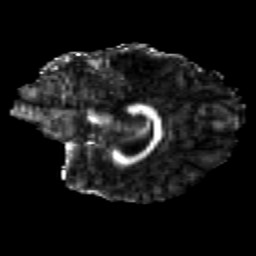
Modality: FA
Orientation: sagittal
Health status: healthy
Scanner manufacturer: siemens
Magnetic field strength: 3 T
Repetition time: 12 s
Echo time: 0.092 s